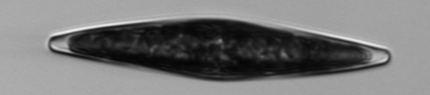
Label: Pleurosigma